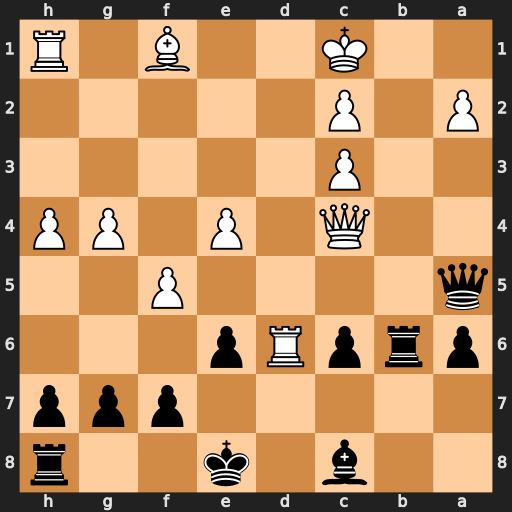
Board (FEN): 2b1k2r/5ppp/prpRp3/q4P2/2Q1P1PP/2P5/P1P5/2K2B1R
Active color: b
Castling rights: k
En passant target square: -
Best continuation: Qa3+ Kd2 Qxd6+